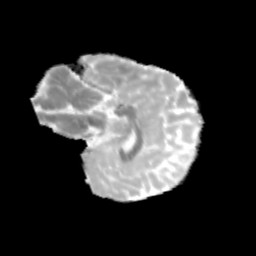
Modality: MD
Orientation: sagittal
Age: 11
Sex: male
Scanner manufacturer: siemens
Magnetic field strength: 3 T
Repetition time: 3.8 s
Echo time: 0.07 s